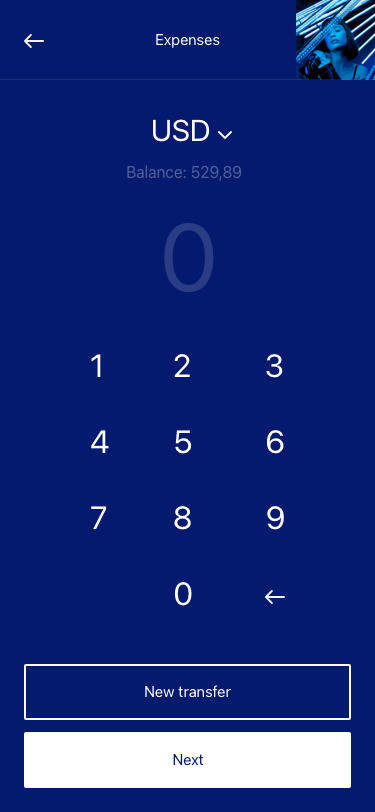
Text in this UI design:
1
2
3
4
5
6
7
8
0
9
USD
Balance: 529,89
0